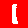
Digit: 1